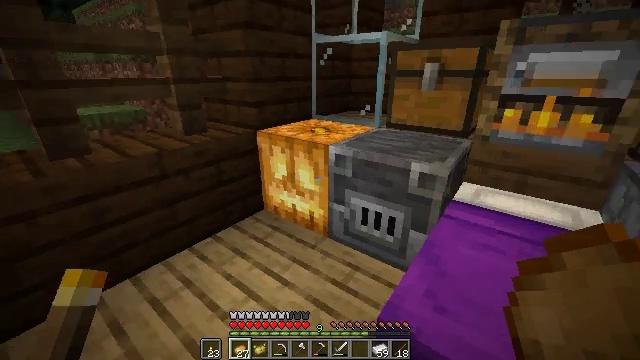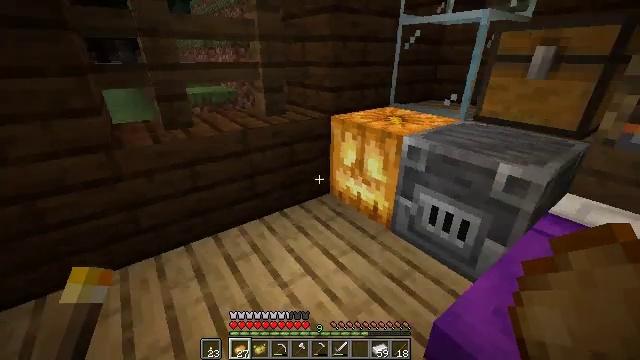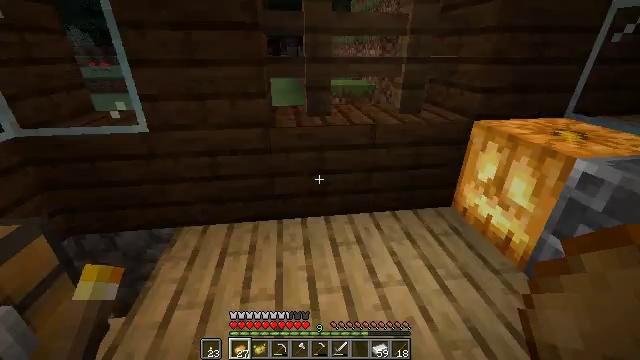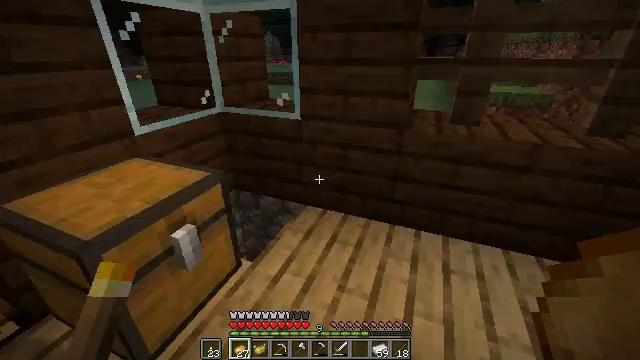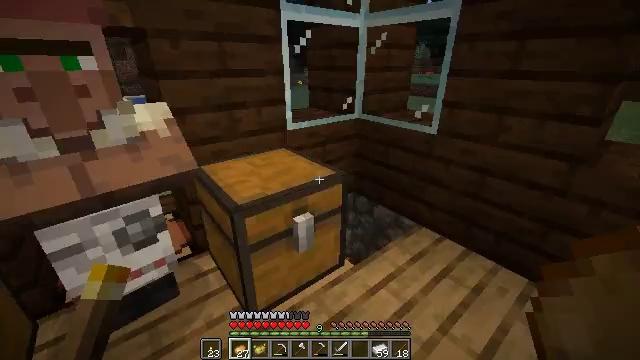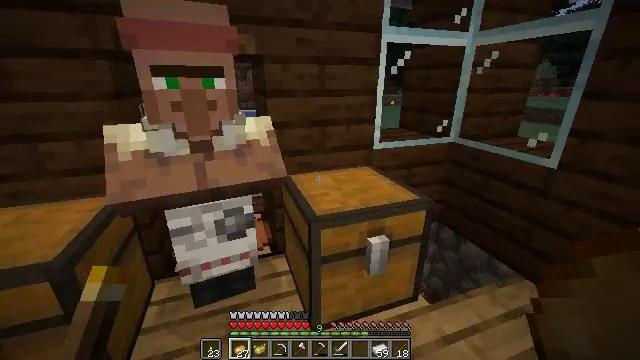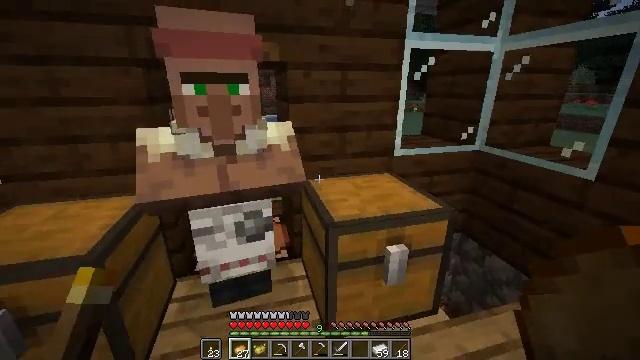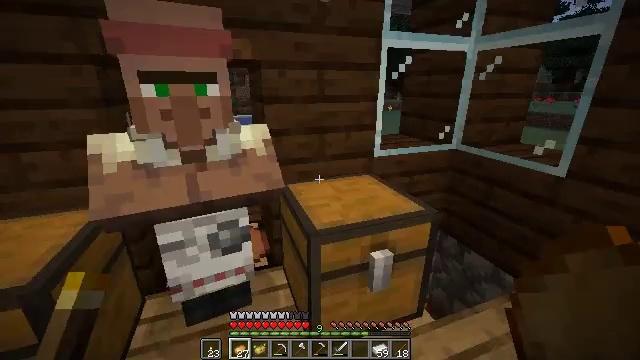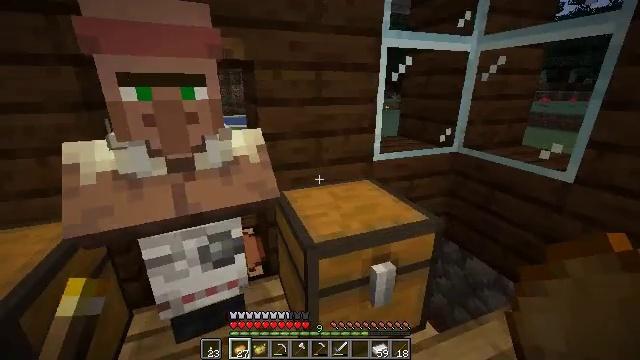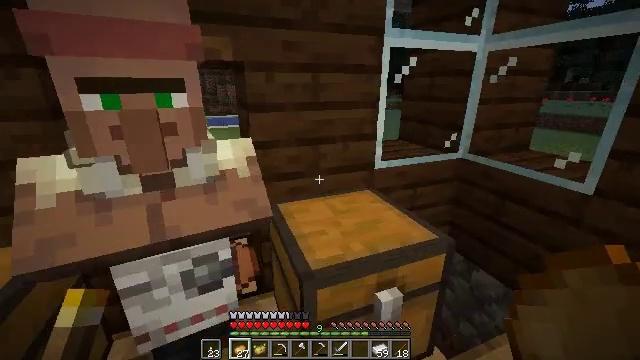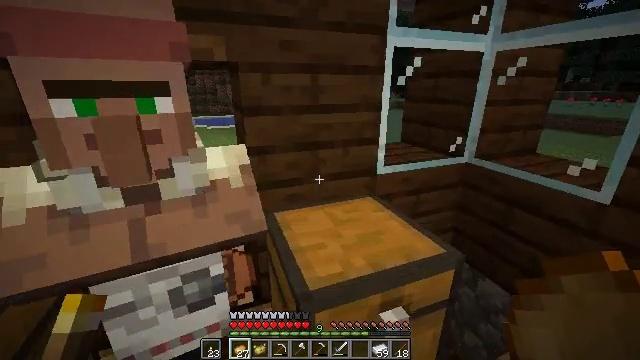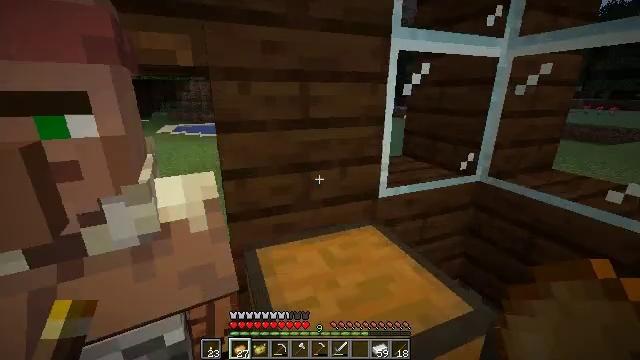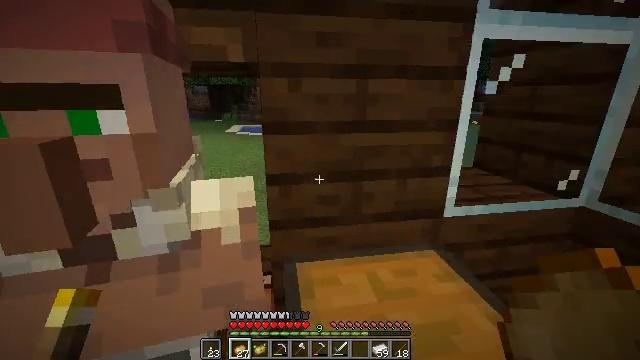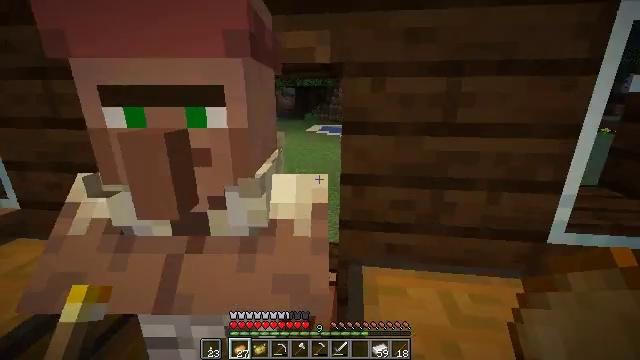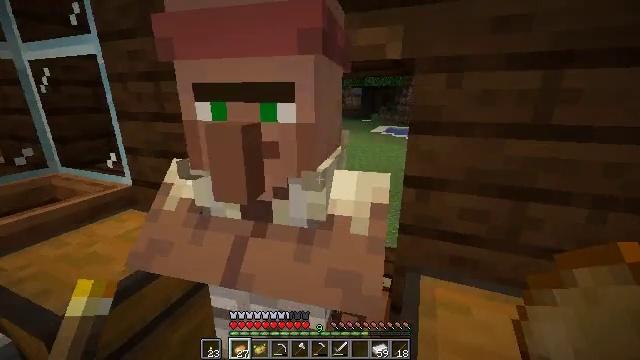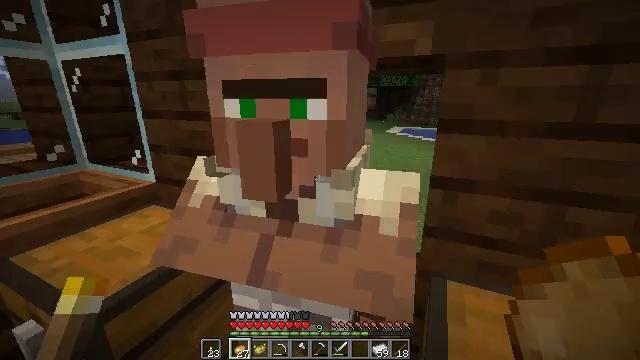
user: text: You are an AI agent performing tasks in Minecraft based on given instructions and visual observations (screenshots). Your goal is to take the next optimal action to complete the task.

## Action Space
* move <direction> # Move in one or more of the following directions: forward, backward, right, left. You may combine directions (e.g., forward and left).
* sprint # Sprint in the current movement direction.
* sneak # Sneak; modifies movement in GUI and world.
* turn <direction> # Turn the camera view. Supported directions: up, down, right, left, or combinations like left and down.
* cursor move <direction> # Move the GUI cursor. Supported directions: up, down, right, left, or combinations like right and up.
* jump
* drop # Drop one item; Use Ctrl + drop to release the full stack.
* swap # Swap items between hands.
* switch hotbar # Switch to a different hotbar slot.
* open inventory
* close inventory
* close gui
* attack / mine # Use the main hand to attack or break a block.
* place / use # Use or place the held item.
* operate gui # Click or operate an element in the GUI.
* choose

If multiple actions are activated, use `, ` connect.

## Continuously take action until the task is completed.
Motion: motion action
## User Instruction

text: Make a baked potato using a furnace.
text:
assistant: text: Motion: turn left and down
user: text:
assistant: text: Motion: turn left
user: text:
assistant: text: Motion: turn left
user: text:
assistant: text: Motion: turn left and up
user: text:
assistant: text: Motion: turn left and up
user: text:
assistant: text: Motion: turn left and up
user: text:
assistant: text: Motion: move forward, turn right
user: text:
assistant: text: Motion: move forward
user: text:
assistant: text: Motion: move forward
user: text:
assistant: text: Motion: move forward
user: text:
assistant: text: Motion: move forward, turn up
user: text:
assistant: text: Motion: move forward, turn left
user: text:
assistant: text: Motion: move forward, sprint, turn left
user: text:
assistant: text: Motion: move forward, sprint, turn left
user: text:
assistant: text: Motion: move forward, sprint, turn left
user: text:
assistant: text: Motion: move forward, sprint
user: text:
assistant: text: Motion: move forward
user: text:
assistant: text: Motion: move forward
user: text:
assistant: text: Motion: move forward
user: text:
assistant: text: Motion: move forward, sprint
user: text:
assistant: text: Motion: move forward, sprint
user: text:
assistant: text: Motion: move forward, sprint, turn right
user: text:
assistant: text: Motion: move forward, sprint, turn right
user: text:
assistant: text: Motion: move forward, turn right and down
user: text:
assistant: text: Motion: move forward, turn right
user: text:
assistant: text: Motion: move forward, sprint, turn right
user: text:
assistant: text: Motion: move forward, sprint, turn right
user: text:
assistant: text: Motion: move forward, sprint
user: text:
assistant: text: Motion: move forward, sprint, turn up
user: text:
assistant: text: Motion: move forward, turn up